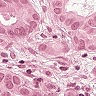
Metastatic tissue present: yes